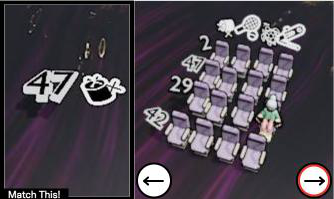
Task: seats
Answer: no